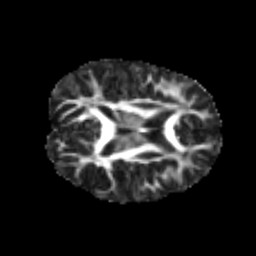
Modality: FA
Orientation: axial
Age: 6
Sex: male
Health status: healthy